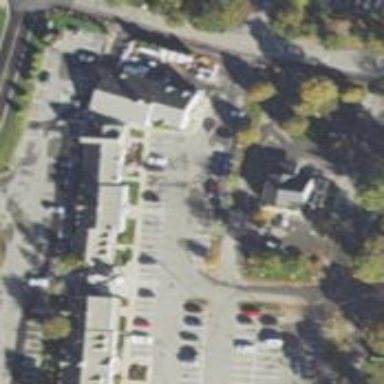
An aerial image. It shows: Parking space.